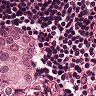
Metastatic tissue present: yes